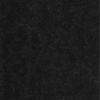
Label: dusty